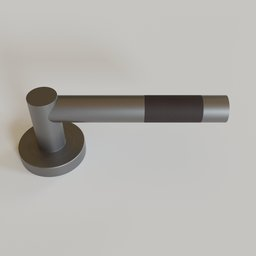
Label: mechanical